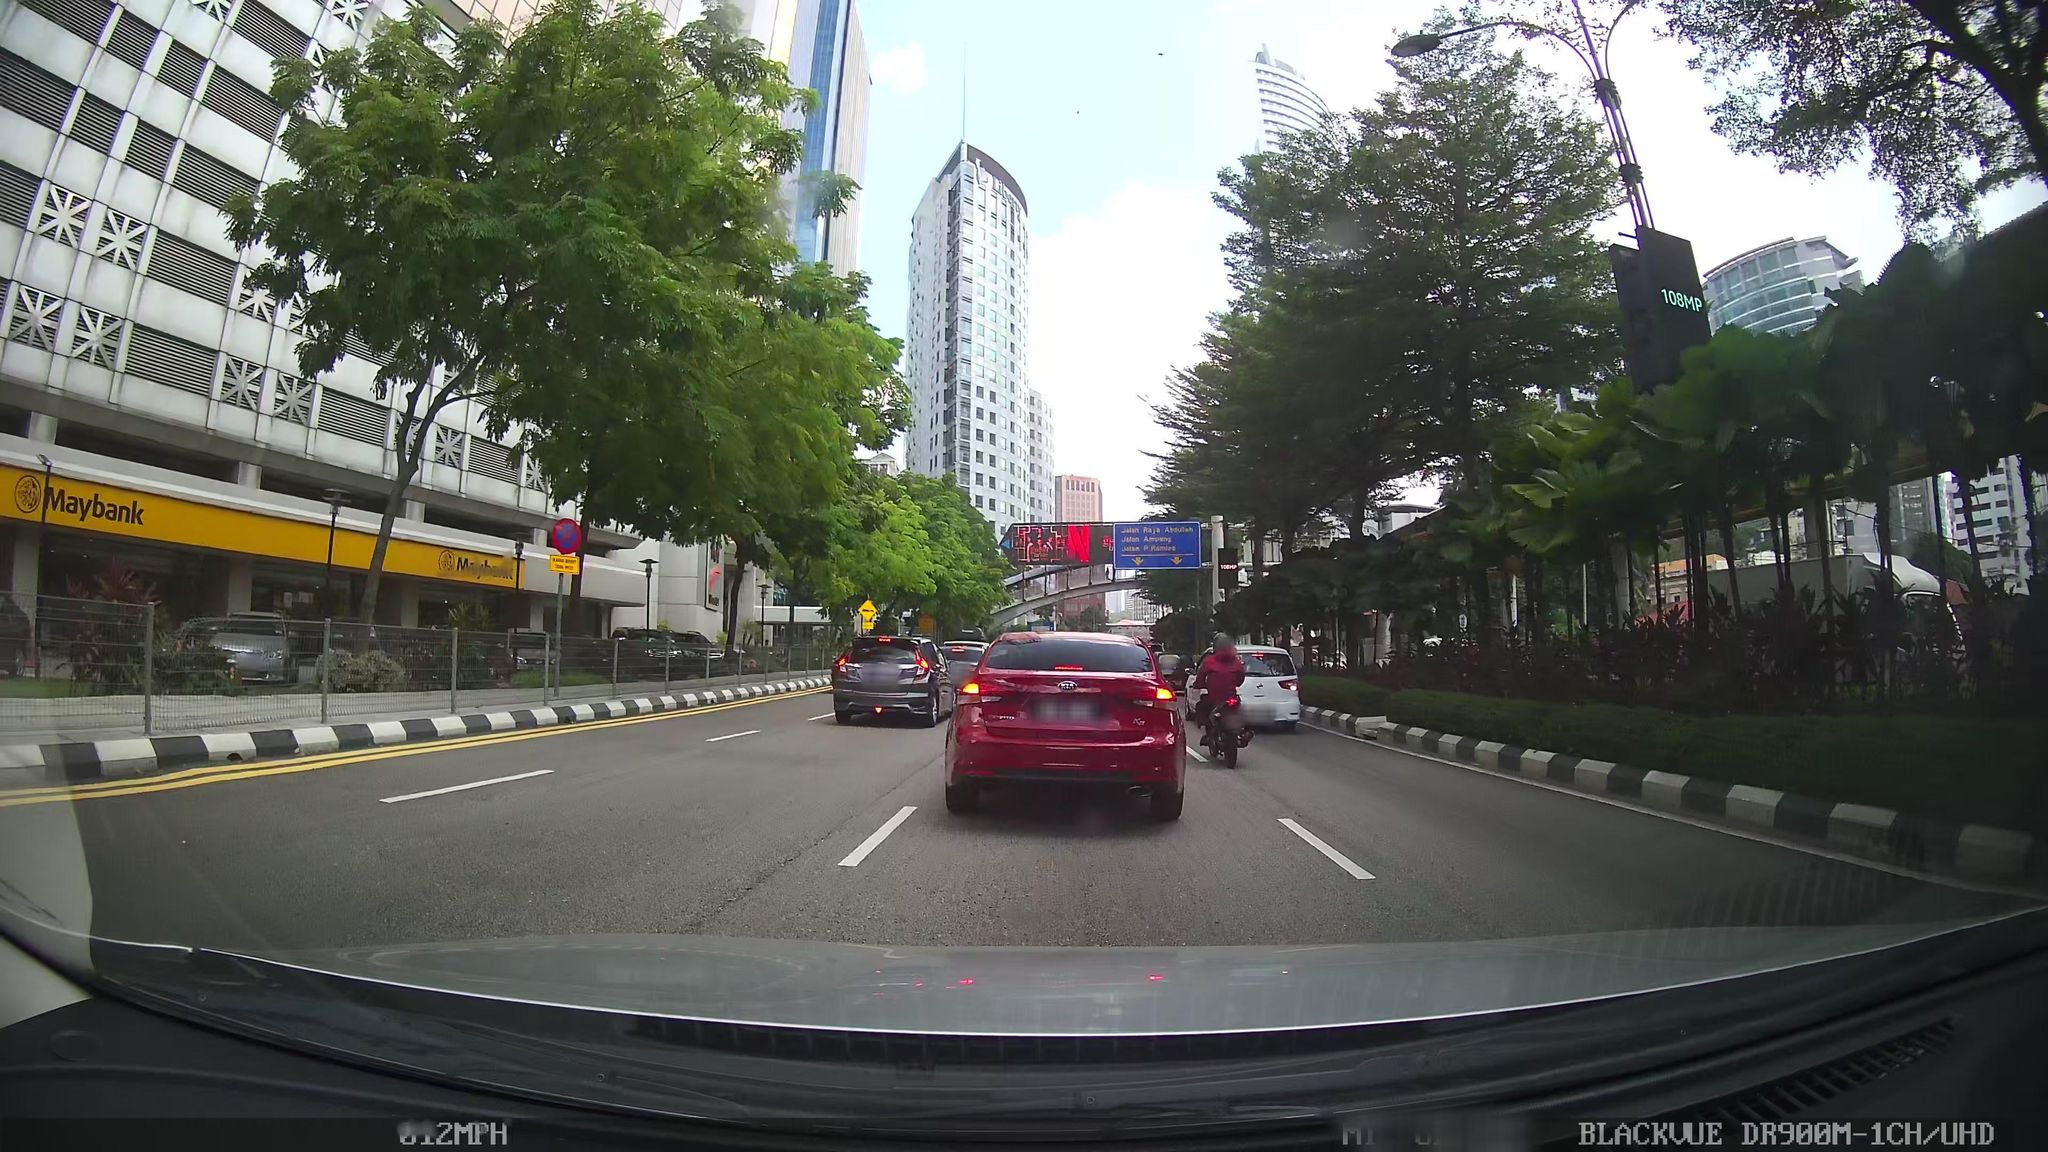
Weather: clear
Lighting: day
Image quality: good
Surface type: driving surface
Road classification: track, steps, footway
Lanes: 1
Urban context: urban centre
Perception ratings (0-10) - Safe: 3.39, Lively: 8.56, Beautiful: 2.51, Boring: 1.65, Depressing: 2.14, Wealthy: 8.1